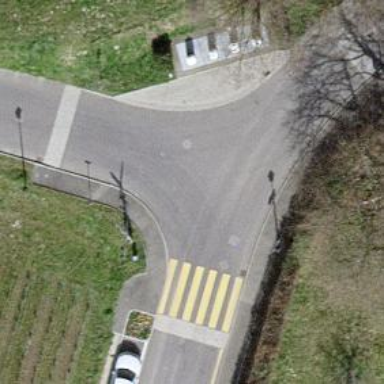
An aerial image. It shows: Tertiary road with asphalt surface and traffic calming table. There are no sidewalks along the road.